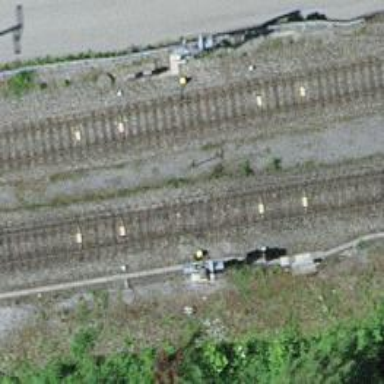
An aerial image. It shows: Railway signal.